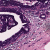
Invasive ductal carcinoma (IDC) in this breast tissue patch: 0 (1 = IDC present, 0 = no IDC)